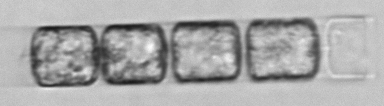
Label: Lauderia_annulata